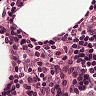
Metastatic tissue present: no